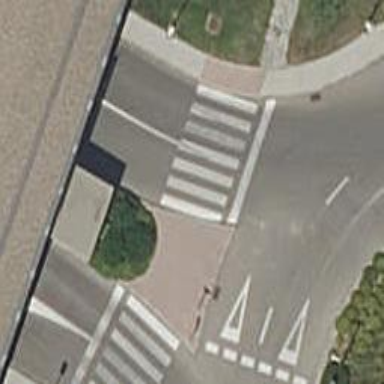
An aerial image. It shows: Zebra crossing on footway.